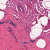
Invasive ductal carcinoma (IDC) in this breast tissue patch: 0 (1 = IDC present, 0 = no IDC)